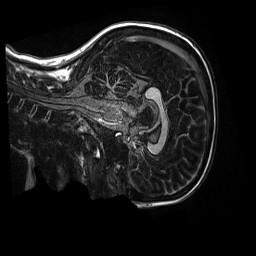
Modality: MP2RAGE
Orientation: sagittal
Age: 9
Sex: female
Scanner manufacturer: siemens
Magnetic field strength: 3 T
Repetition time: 4 s
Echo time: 0.00303 s